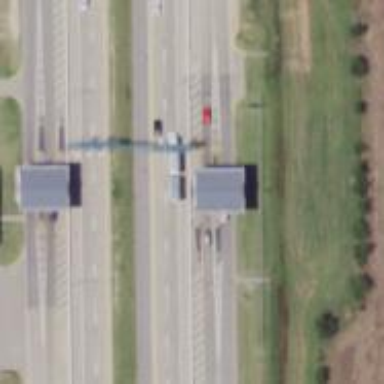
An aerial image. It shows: Toll gantry on the road.